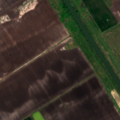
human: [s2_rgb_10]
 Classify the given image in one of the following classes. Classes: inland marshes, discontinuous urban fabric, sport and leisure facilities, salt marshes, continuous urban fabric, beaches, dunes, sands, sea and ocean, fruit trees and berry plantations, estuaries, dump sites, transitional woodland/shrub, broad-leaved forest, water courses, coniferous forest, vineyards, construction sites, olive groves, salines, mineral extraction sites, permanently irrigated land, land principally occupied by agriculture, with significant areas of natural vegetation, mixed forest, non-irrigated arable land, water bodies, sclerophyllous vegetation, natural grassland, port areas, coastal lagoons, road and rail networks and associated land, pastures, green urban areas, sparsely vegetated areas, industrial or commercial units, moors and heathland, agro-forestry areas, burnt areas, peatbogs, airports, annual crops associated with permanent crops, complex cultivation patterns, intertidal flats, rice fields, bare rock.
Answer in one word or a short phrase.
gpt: non-irrigated arable land, pastures